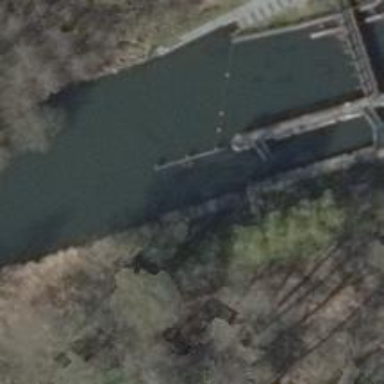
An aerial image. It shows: Lock gate along waterway.